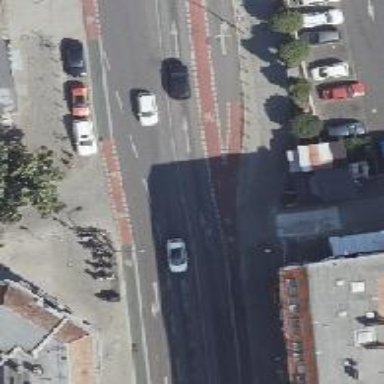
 with lane markings visible. The parking on the left is reserved as turn lane."